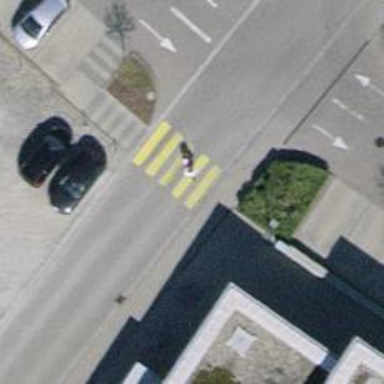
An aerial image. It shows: Uncontrolled zebra crossing on the road.